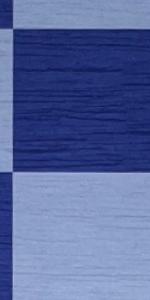
Label: Empty